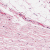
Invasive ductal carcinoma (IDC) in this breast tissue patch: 0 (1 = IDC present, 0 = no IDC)